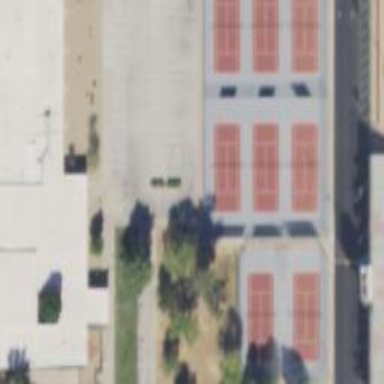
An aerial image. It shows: Tennis court on pitch designated for leisure land.